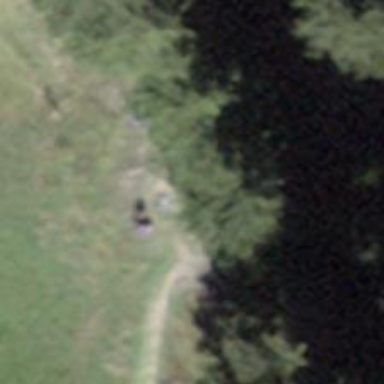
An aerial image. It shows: Bench.